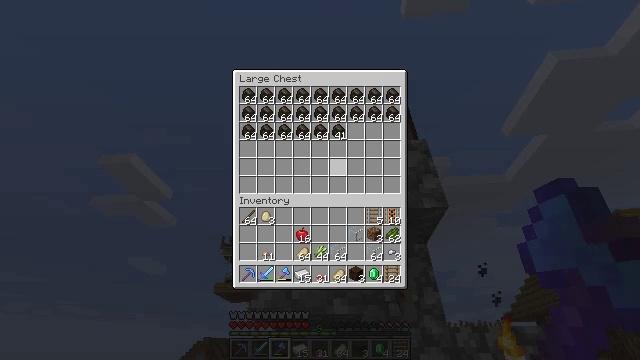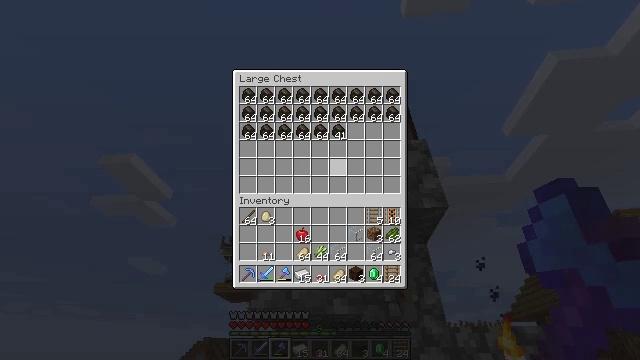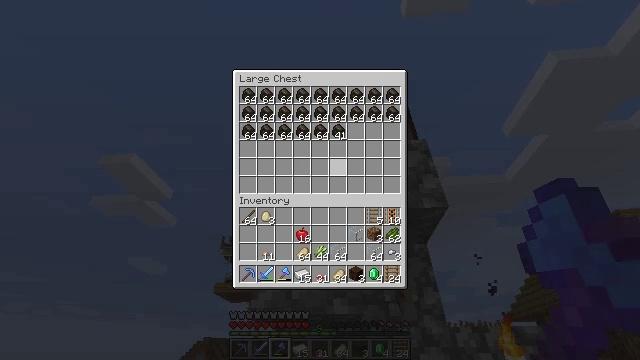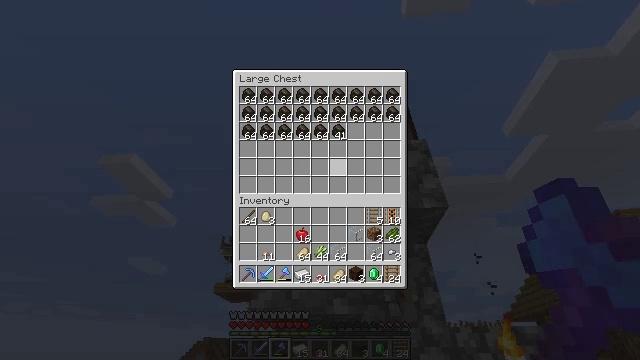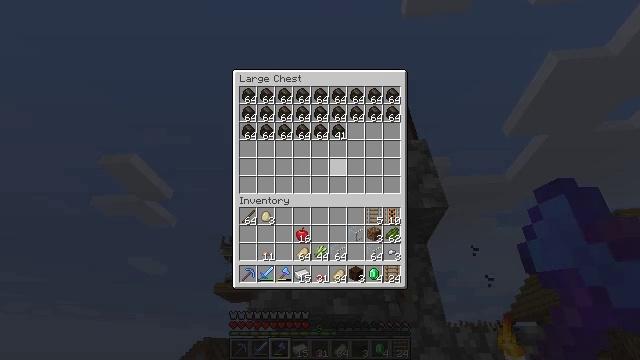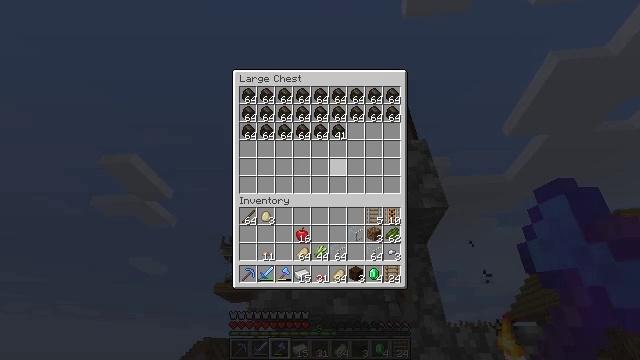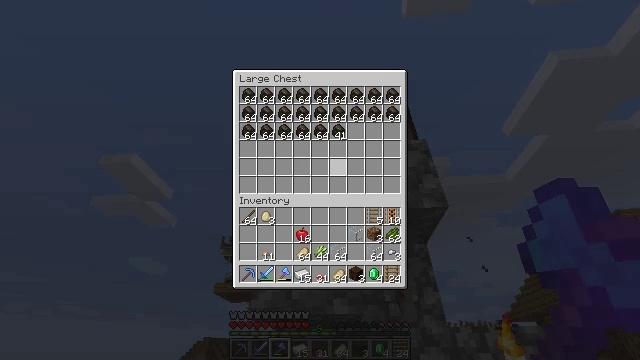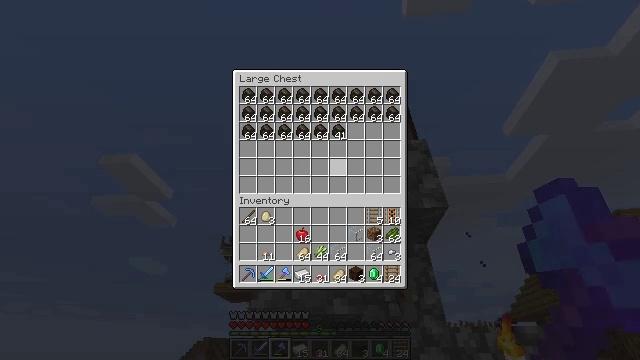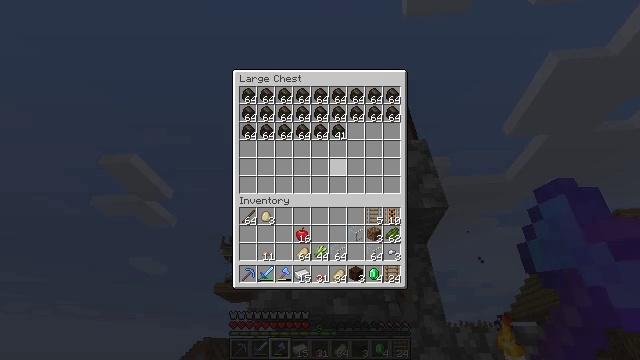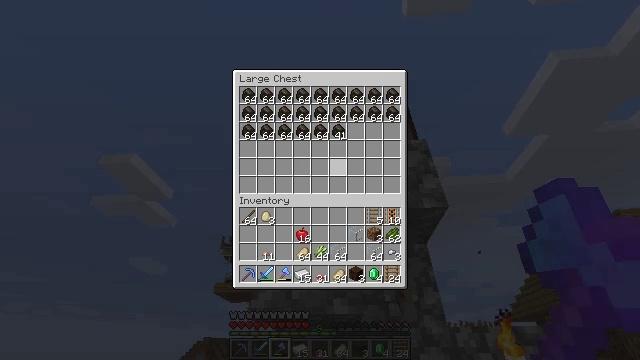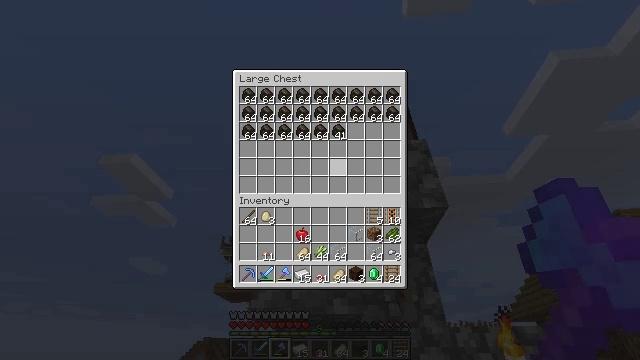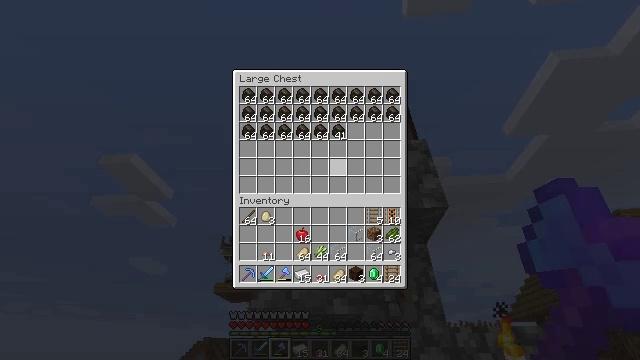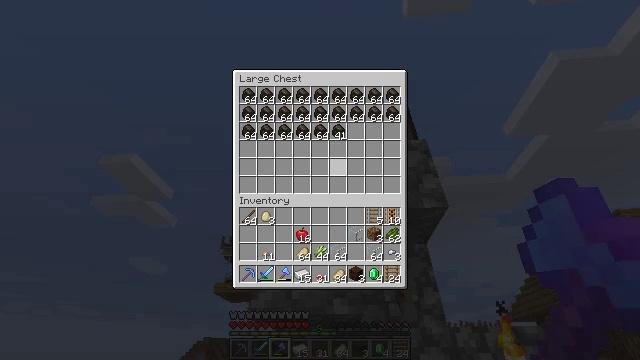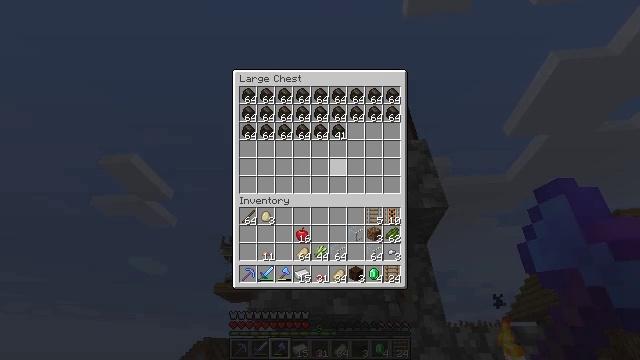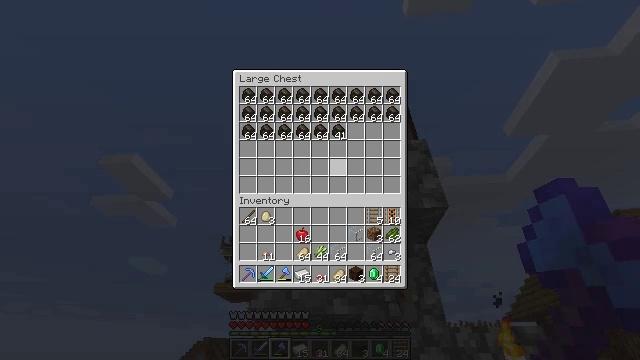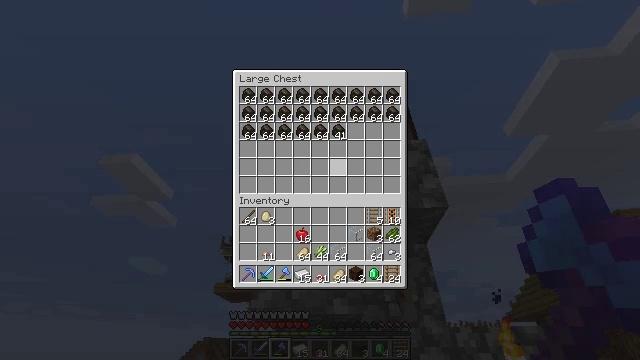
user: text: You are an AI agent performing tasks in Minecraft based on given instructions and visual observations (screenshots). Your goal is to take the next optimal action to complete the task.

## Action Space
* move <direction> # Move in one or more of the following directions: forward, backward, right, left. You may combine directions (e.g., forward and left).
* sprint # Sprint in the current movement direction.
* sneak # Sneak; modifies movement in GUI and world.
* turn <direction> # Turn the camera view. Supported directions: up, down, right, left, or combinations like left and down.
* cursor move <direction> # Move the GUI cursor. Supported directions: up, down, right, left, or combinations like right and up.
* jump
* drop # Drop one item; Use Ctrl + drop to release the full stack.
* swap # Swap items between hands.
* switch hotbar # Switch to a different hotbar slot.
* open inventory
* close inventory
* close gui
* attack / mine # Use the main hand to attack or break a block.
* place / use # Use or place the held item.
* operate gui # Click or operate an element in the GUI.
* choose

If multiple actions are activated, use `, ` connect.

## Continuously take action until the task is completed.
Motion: motion action
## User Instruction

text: Craft a green dye.
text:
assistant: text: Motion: no_op
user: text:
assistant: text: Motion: no_op
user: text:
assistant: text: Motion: no_op
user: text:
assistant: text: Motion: no_op
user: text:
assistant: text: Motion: no_op
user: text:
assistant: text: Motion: no_op
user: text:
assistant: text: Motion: no_op
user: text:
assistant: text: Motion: no_op
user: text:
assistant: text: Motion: no_op
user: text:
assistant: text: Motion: no_op
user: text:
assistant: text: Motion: no_op
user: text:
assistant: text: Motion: no_op
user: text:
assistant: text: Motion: no_op
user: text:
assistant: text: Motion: no_op
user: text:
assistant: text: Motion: no_op
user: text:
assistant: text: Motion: no_op
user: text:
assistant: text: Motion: no_op
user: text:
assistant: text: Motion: no_op
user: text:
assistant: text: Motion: no_op
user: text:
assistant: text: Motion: no_op
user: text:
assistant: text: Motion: no_op
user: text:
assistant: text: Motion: no_op
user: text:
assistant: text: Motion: no_op
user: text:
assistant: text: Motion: no_op
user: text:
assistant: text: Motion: no_op
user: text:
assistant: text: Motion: no_op
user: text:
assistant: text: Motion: no_op
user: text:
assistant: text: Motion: no_op
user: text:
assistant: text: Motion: no_op
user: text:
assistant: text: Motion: no_op